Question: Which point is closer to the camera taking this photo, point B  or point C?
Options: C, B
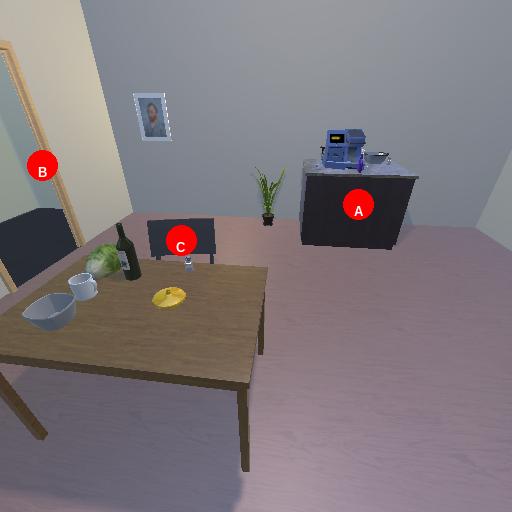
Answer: C